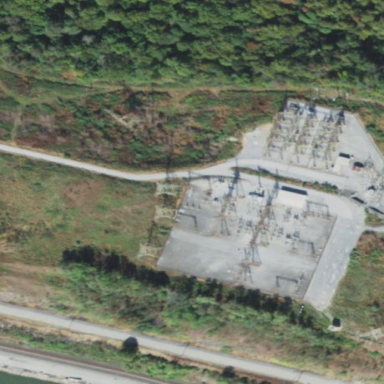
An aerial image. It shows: Power substation.